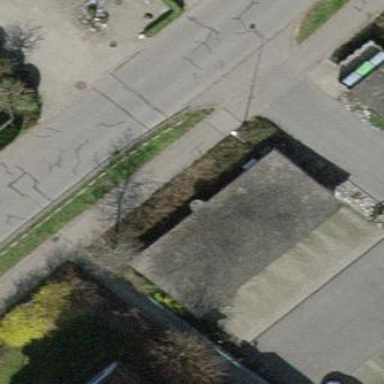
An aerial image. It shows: Group of garages.